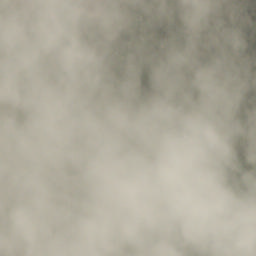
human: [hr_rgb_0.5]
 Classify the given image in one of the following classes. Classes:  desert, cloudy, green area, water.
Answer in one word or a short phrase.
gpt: cloudy